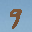
Label: 9